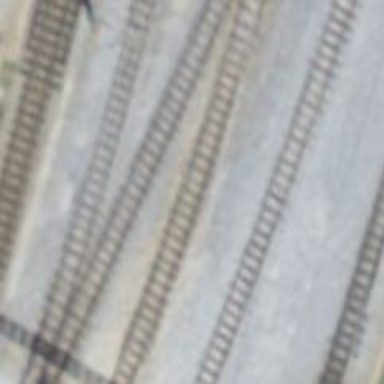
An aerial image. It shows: Narrow-gauge railway siding with 1 track. The track is electrified with contact line.